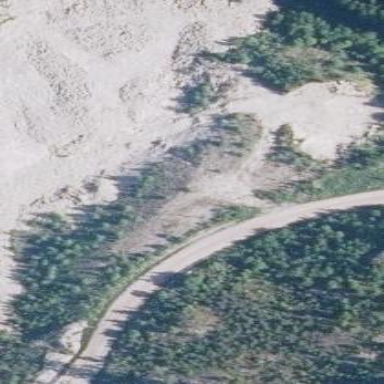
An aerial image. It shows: Quarry area where gravel is extracted.